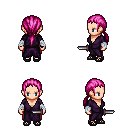
a pixel art fantasy rpg character, female body template, human, light skin, purple robe, red pants, pink ponytail hairstyle, white cloth bandages, ghillies, dagger, four views (front, back, left, right), 2x2 character sprite sheet, small pixel art, hard edges, no anti-aliasing